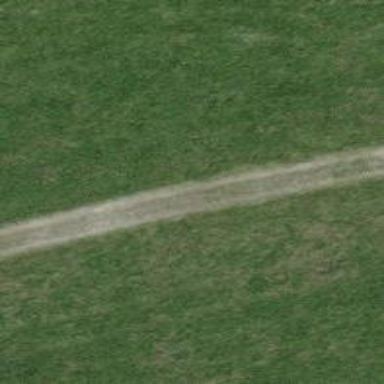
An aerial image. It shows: Track with grade3 tracktype.